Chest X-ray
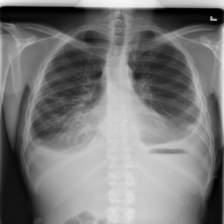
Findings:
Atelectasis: negative
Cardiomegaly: negative
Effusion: positive
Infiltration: positive
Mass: negative
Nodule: negative
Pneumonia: negative
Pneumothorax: negative
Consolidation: negative
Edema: negative
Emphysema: negative
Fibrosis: negative
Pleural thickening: negative
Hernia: negative